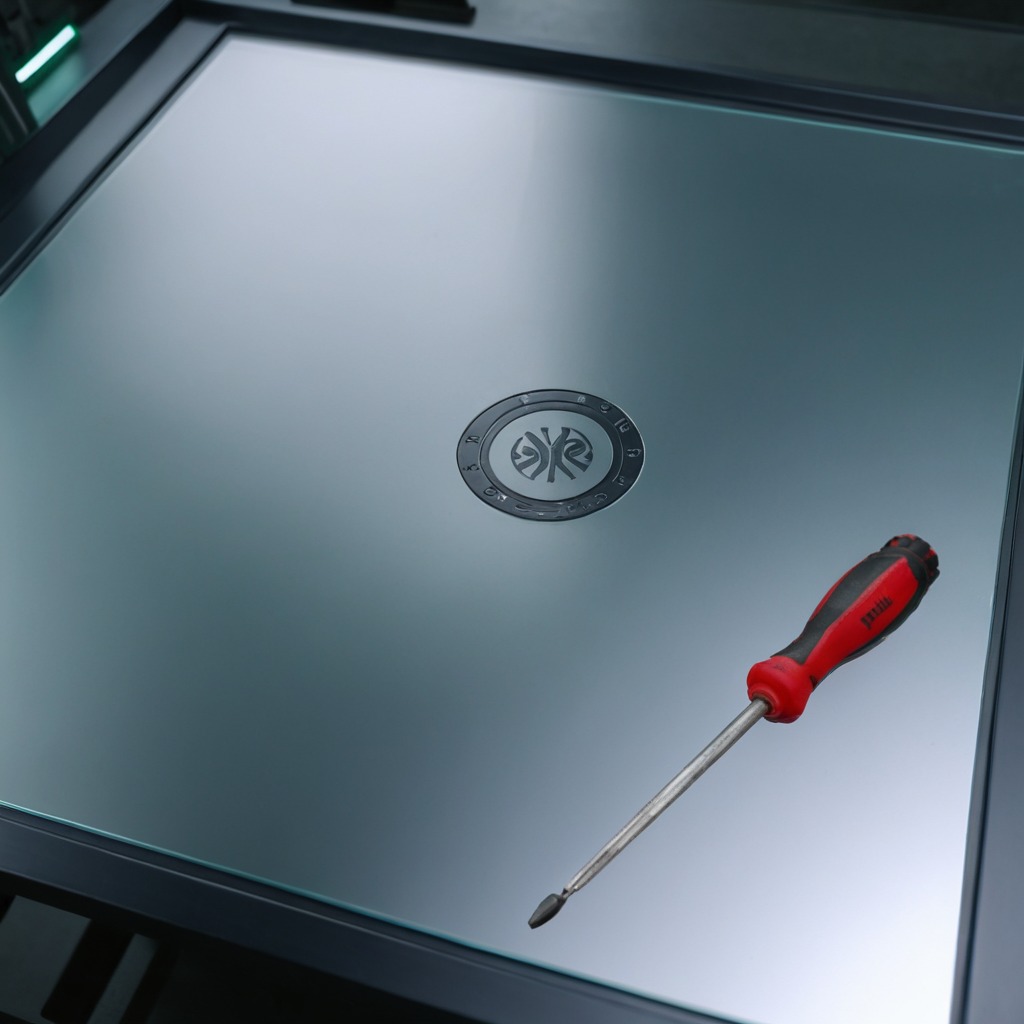
A screwdriver lies on a metal table in a machine shop under fluorescent lights.